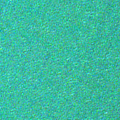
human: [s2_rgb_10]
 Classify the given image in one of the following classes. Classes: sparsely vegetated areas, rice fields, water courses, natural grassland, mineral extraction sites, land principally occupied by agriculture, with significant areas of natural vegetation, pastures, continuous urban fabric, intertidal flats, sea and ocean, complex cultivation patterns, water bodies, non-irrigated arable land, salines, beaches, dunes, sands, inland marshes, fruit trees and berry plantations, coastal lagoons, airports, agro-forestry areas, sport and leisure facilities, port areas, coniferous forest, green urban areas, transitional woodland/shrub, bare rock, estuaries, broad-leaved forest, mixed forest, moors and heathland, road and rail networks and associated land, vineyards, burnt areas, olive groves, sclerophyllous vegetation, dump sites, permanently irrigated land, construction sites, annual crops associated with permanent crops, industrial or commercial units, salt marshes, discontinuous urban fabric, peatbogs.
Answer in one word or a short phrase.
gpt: sea and ocean